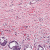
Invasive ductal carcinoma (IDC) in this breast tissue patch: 1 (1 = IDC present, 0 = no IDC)